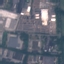
Land use / land cover: Industrial